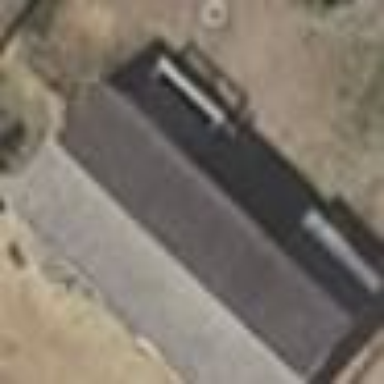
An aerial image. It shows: Shed building.